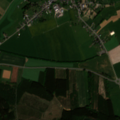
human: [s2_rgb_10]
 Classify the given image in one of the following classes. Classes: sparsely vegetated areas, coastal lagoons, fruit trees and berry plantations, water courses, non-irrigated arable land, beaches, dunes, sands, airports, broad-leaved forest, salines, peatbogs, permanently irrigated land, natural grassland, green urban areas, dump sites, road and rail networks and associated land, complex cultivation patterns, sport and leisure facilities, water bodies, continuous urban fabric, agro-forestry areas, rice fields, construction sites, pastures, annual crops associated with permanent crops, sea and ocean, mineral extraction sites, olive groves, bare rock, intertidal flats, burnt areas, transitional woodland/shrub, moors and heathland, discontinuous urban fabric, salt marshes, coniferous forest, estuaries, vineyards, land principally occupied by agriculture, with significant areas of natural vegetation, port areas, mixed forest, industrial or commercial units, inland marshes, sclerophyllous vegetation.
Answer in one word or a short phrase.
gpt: discontinuous urban fabric, pastures, complex cultivation patterns, mixed forest, transitional woodland/shrub